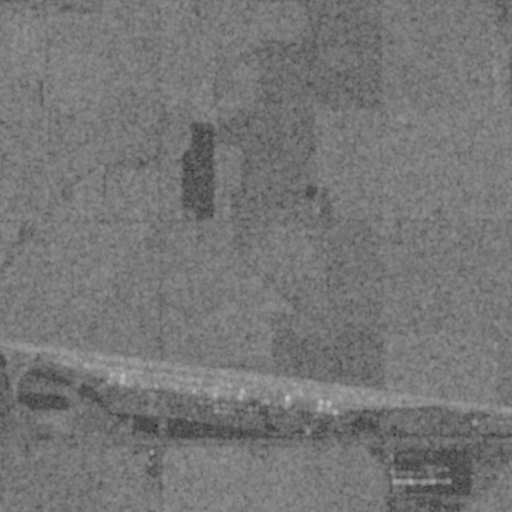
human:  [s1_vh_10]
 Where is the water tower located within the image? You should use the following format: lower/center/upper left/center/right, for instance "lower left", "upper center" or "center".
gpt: The water tower is located in the lower left of the image.
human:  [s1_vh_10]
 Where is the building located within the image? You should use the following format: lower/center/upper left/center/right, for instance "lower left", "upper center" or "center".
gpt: The building is located in the lower of the image.
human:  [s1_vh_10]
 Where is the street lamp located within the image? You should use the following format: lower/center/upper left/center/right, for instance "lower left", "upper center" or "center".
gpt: The street lamp is located in the lower center of the image.
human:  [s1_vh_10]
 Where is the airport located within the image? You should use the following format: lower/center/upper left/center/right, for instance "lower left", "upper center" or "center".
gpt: There is no airport in the image.

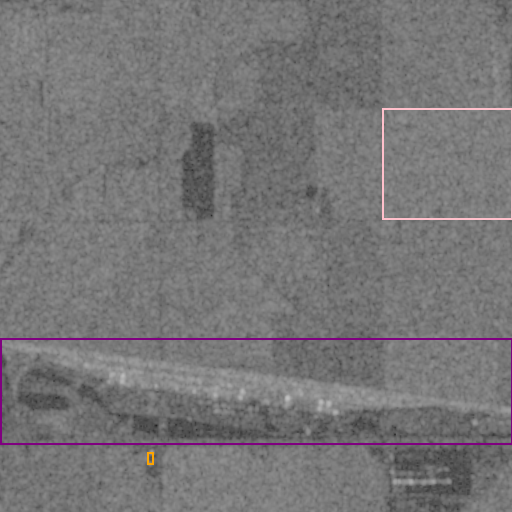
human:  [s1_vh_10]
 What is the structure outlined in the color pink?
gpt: The structure outlined in pink is a crop field.
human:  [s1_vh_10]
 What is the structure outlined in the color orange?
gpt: The structure outlined in orange is a building.
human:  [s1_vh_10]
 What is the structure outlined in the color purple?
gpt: The structure outlined in purple is a railway.
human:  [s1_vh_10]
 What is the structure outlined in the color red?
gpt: There is no red outline.